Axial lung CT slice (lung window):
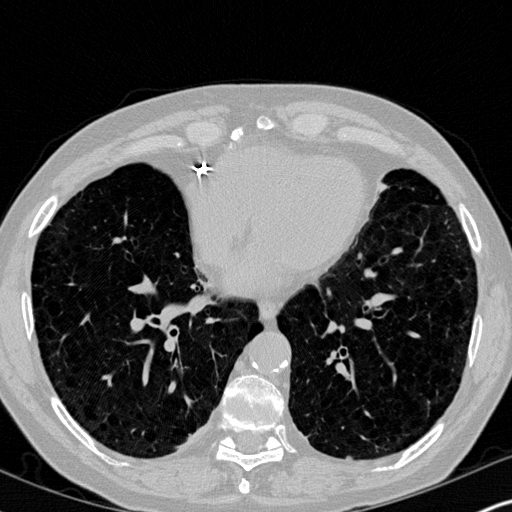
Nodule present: yes
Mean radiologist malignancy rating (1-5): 2